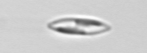
Label: pennate